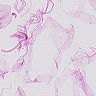
Metastatic tissue present: no